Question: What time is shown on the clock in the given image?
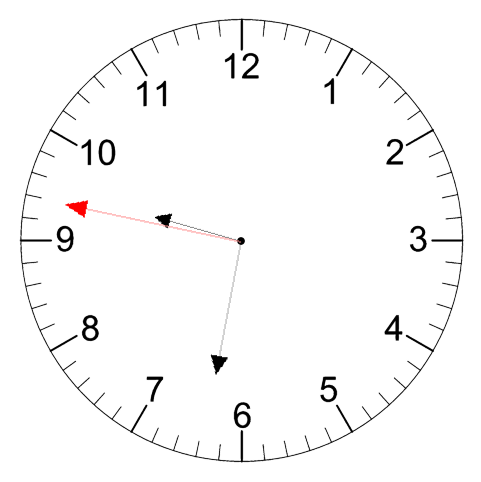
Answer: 09:31:47